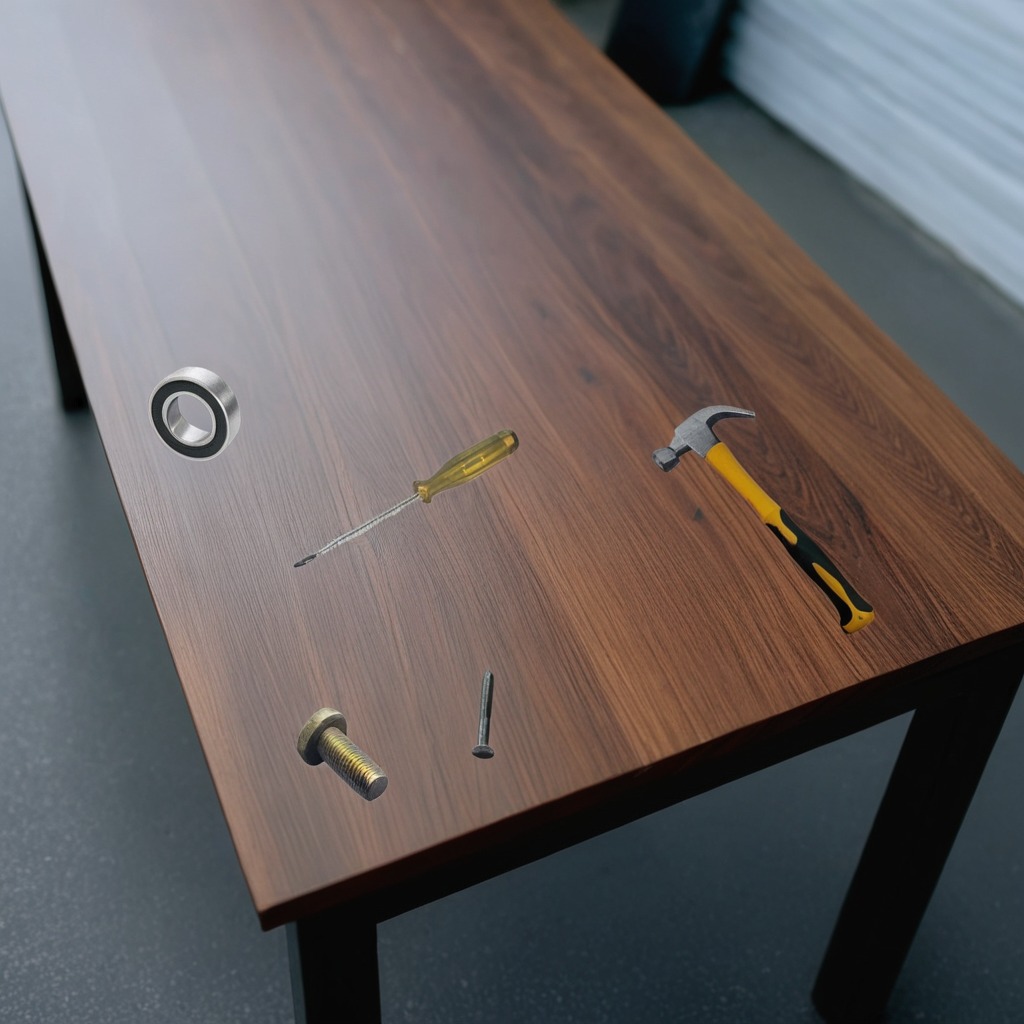
A ball bearing, a hammer, an iron nail, a metal machine screw, and a screwdriver are lying on the table.